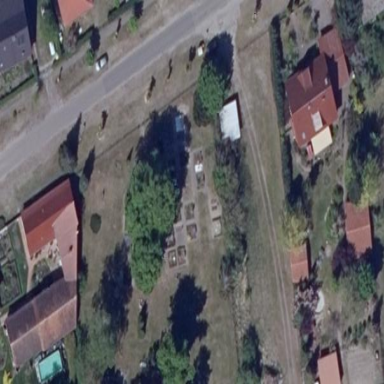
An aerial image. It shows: Graveyard.